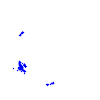
Particle: pion